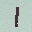
Label: 1